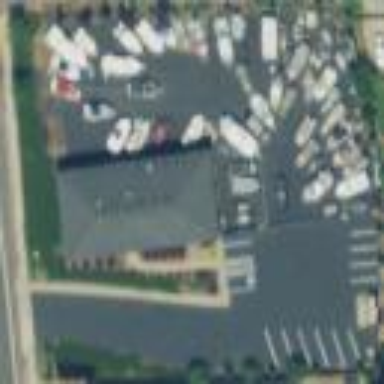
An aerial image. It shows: Retail area featuring boat shop.